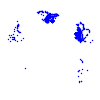
Particle: kaon